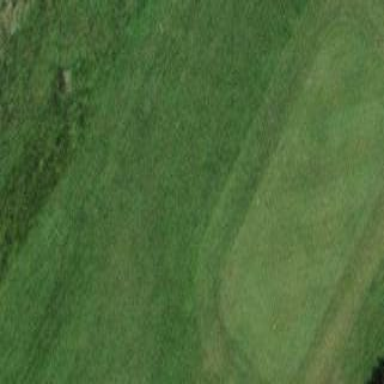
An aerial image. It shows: Grassy area designated as golf tee.